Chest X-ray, AP view. Patient: 56 years old, sex F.
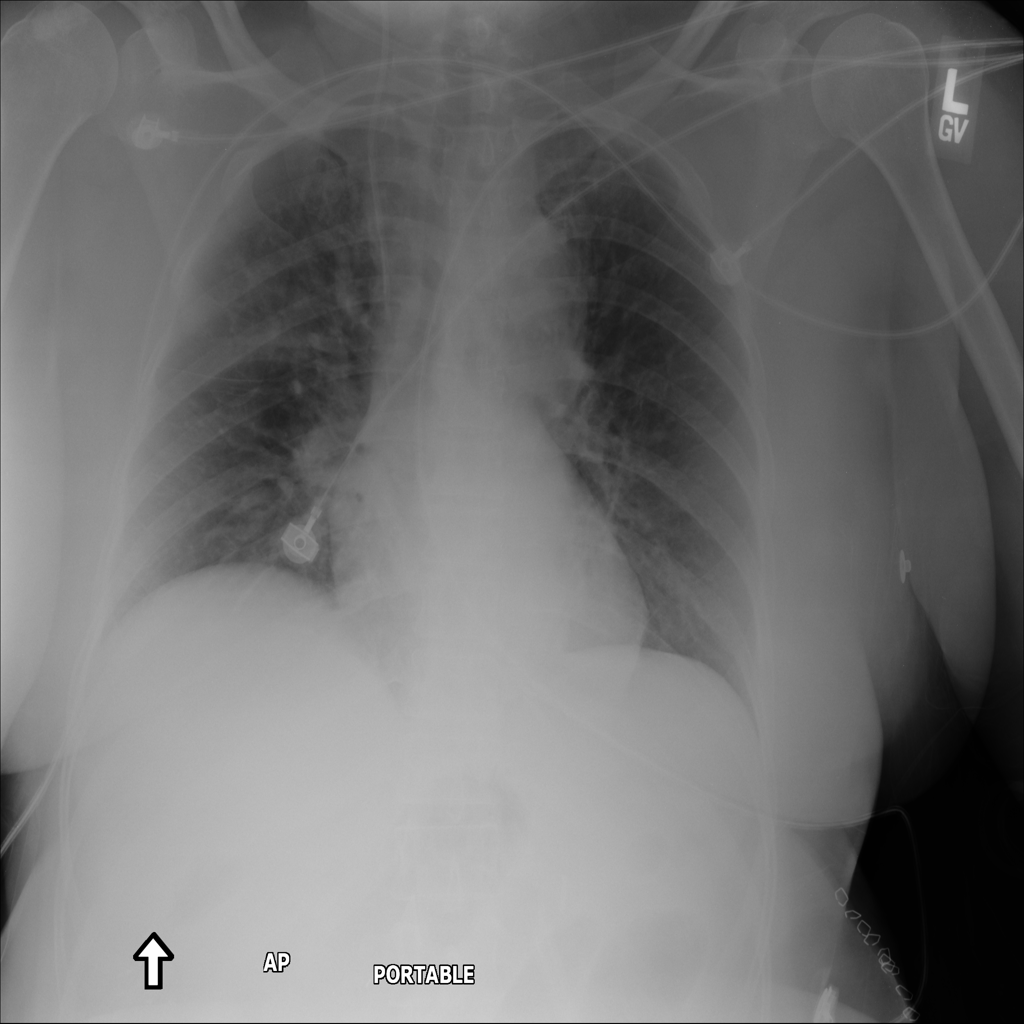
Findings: Infiltration